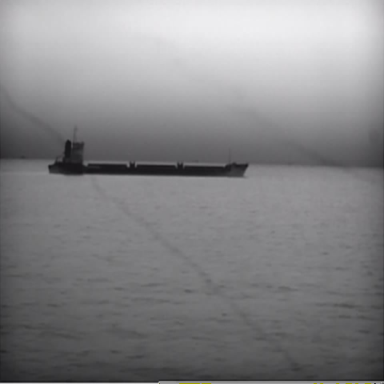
There is a liner in the infrared image.